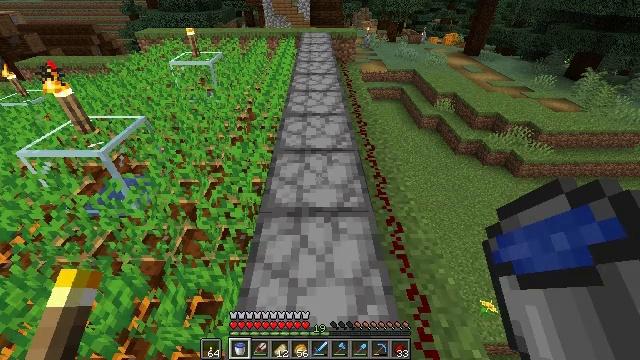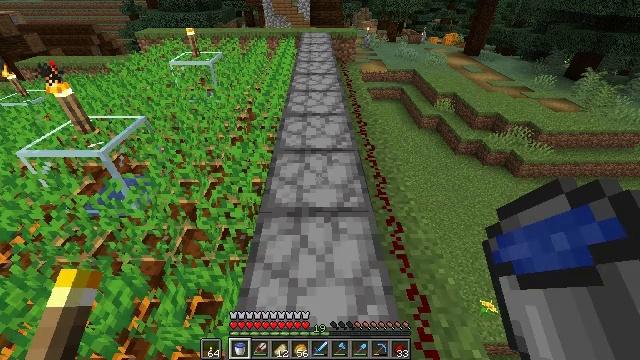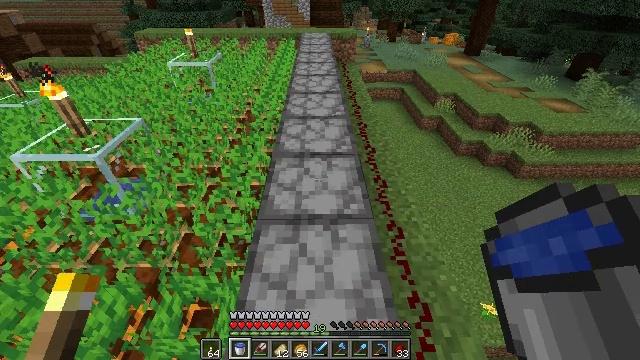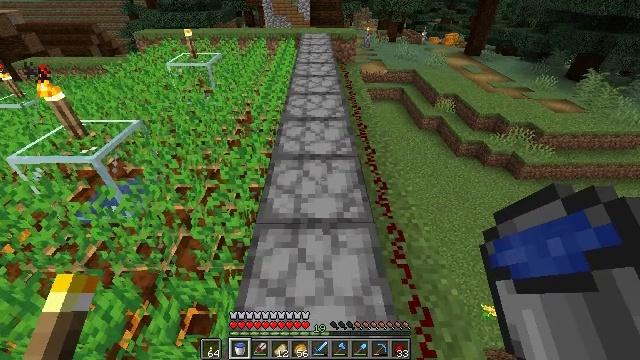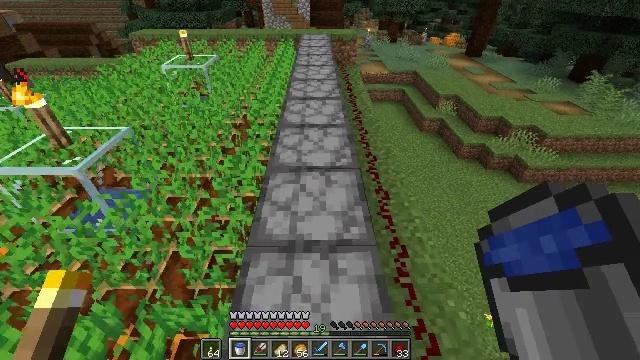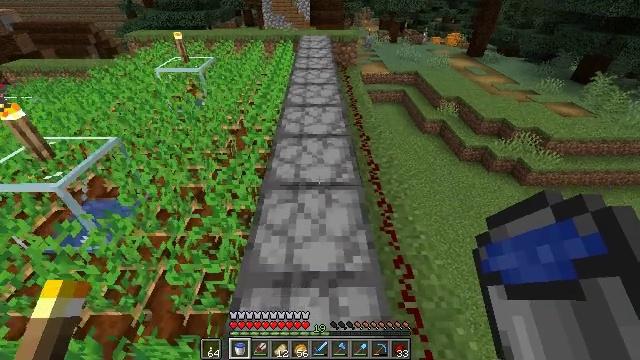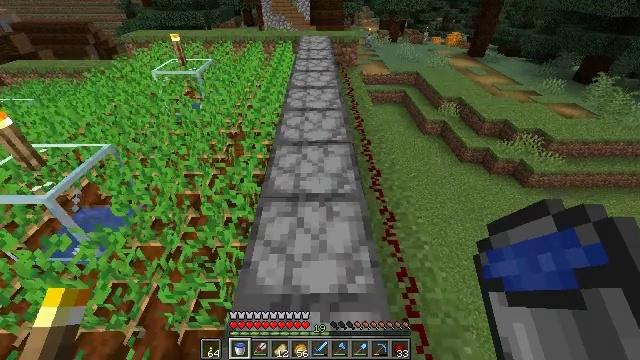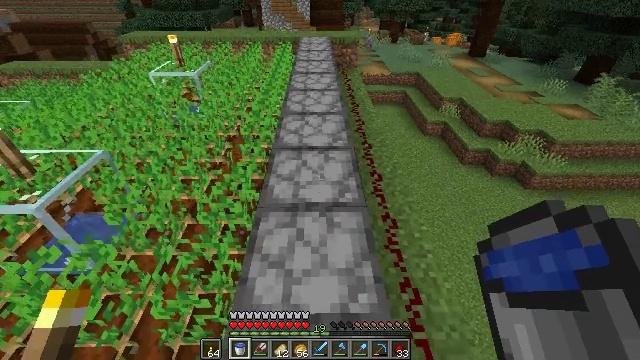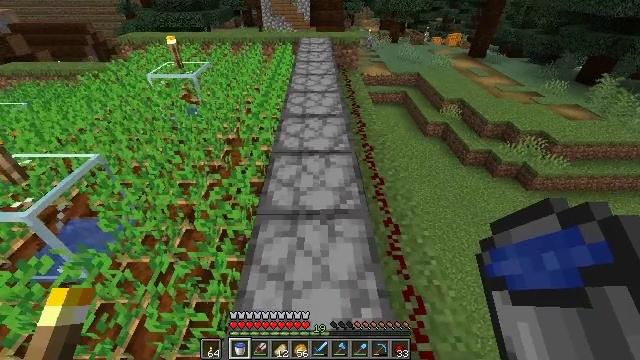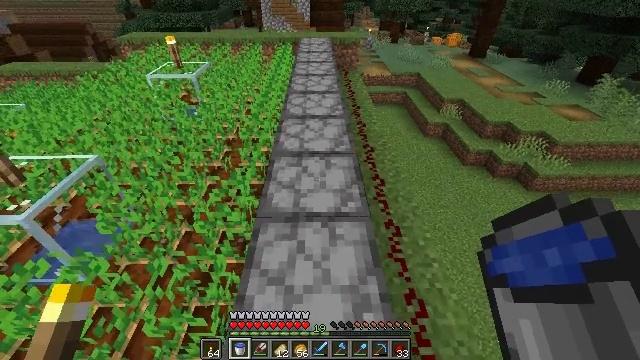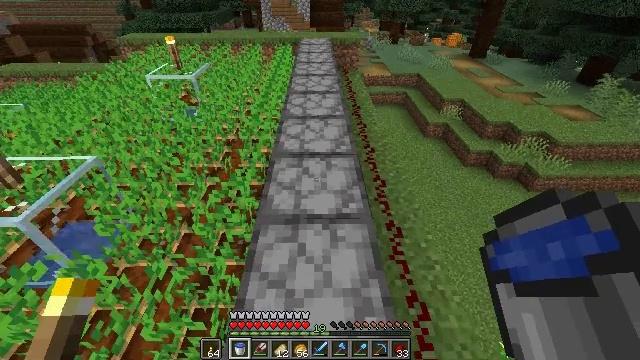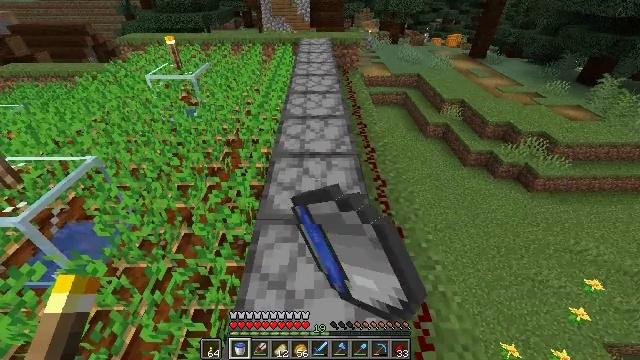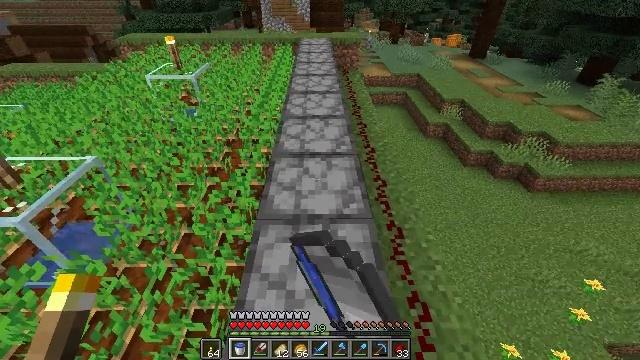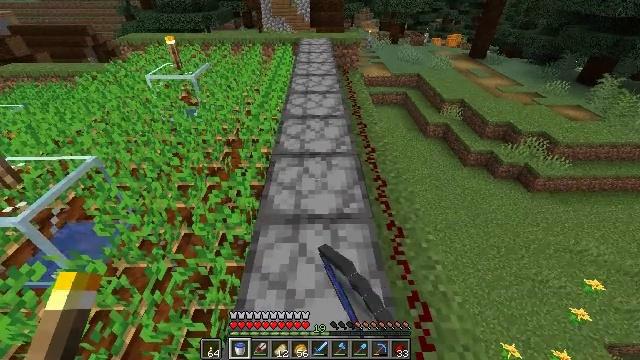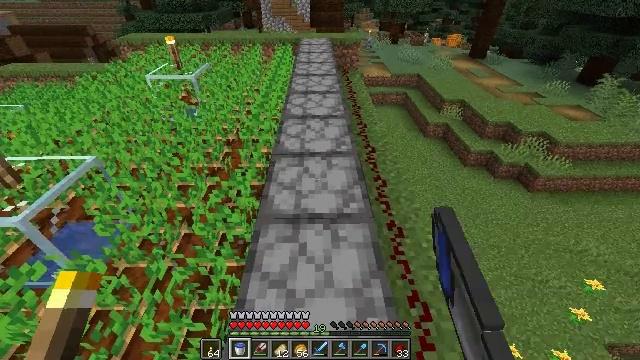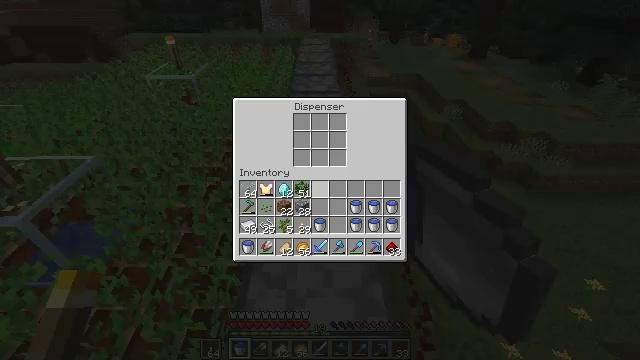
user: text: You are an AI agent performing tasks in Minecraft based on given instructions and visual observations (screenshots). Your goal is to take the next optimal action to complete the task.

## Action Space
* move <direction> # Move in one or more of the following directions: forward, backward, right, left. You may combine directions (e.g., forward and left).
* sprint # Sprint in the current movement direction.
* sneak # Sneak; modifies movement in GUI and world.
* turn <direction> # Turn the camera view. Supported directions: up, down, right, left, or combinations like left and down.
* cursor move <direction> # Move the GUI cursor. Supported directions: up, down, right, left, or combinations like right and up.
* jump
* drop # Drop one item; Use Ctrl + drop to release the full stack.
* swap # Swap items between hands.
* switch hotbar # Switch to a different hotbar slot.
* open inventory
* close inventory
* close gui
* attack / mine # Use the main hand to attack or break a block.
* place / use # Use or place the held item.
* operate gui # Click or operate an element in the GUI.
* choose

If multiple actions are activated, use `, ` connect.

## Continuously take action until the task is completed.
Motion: motion action
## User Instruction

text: Break the redstone repeater.
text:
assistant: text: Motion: no_op
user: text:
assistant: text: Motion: move forward
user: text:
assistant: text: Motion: move forward
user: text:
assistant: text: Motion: move forward
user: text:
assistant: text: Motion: move forward
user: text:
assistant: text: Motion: move forward
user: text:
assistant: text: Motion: no_op
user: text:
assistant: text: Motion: no_op
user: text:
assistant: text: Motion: no_op
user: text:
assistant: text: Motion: use / place
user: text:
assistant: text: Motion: use / place
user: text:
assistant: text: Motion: use / place
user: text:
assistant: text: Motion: use / place
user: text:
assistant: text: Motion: use / place
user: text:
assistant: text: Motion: no_op
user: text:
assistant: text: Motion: no_op
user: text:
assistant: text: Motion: no_op
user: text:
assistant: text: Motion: no_op
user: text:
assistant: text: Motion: no_op
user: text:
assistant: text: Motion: no_op
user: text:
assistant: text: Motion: no_op
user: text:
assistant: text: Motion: no_op
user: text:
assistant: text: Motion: cursor move right and down
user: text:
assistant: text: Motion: no_op
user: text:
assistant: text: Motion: sneak
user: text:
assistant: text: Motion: sneak
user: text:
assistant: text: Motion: sneak
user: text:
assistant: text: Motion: sneak
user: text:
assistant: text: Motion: sneak
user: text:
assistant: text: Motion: sneak